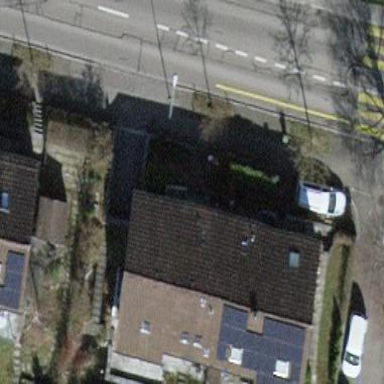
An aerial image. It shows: Semi-detached house with gabled roof.